Question: The number of nodes in my d3 graph is too large. So I built a zoom mechanism in that graph. Now the problem is, I just cannot display text for each nodes since they will overlap each other. However when I zoom in to the nodes, the space is enough to display texts.

So how do I show texts when the space is enough to show all of them without overlapping?
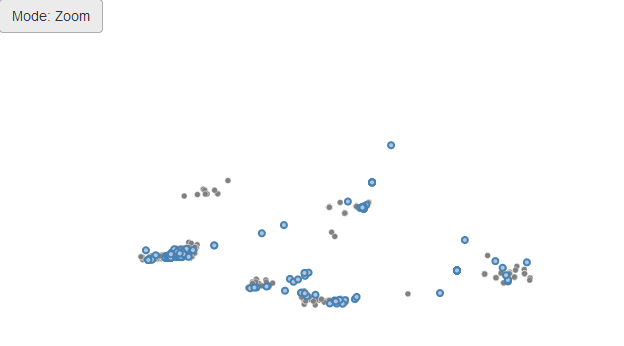
Answer: I have had this same problem in the past. Unfortunately optimal label placement is not an easy problem. To mitigate overlap effects one option is to use a <URL>. You can also try using callouts to allow the labels to move farther away from the nodes.
In the past I have implemented a sort of greedy collision detection based algorithm that goes something like:
'''
sort the labels in decreasing priority
for each label in the list // so most important first
if the label does not overlap any placed labels
place the label and add it to my collision data structure (e.g. quad tree)
else
hide the label
'''
Obviously this will have some non-optimal cases and it can be slow if you have a lot of animations going on. But when you have the option to zoom in to see more label and if your absolute number of labels is not too high then it works quite well. There are also a number of obvious ways to speed it up like restricting testing to only labels within the view (but then you need to update on pan).
You may find some helpful suggestions <URL>.